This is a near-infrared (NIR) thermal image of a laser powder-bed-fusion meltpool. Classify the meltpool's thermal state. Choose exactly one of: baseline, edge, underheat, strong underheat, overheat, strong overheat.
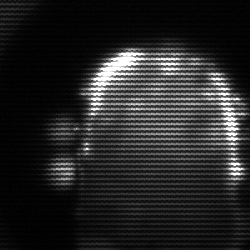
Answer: baseline